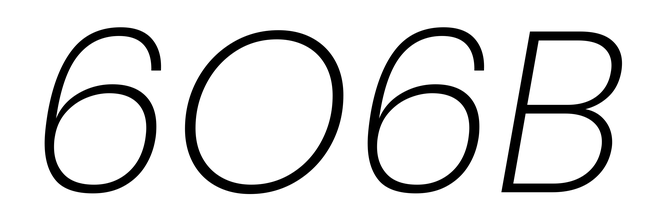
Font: Poppins-ExtraLightItalic